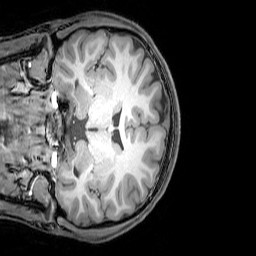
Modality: T1w
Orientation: coronal
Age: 21
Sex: male
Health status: healthy
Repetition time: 0.081 s
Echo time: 0.037 s